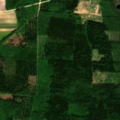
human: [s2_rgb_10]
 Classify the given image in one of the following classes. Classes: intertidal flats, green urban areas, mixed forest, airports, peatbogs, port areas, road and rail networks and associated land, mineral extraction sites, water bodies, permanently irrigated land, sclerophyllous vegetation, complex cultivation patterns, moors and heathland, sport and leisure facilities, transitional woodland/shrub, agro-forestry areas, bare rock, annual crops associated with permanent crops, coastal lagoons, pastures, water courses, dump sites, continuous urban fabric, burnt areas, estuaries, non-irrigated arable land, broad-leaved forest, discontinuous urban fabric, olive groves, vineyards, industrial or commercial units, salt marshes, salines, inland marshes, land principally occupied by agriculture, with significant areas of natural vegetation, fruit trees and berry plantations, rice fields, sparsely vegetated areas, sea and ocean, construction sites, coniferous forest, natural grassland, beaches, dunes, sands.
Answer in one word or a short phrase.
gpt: non-irrigated arable land, broad-leaved forest, mixed forest